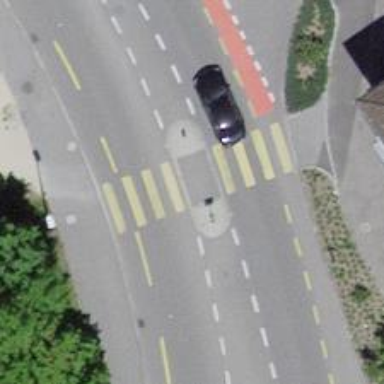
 equipped with cycle lane on both sides."